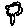
Label: flower